【题型】填空题　【知识点】立体几何　【难度】medium
已知菱形 \(ABCD\) 的各边长为 \(2\)，\(\angle D = 60^\circ\)，如图所示，将 \(\triangle ACD\) 沿 \(AC\) 折起，使得点 \(D\) 到达点 \(S\) 的位置，连接 \(SB\)，得到三棱锥 \(S-ABC\)，此时 \(SB = 3\)。若 \(E\) 是线段 \(SA\) 的中点，点 \(F\) 在三棱锥 \(S-ABC\) 的外接球上运动，且始终保持 \(EF \perp AC\)，则点 \(F\) 的轨迹的面积为 \(\underline{\quad\quad}\)。

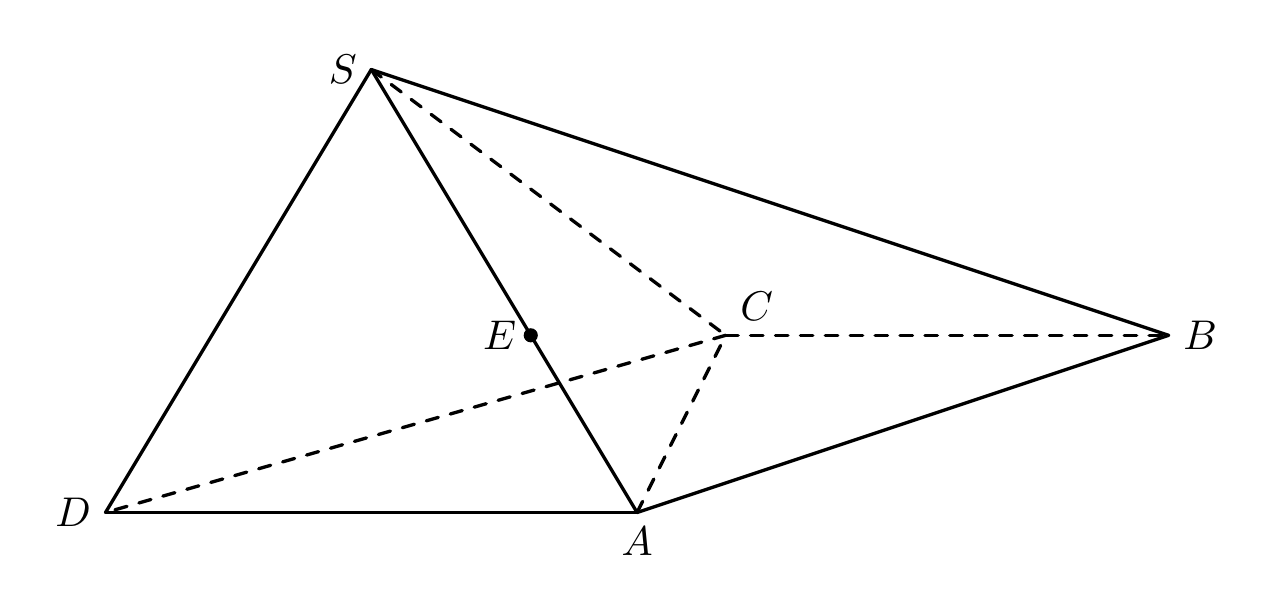
【解答】
【答案】$\boldsymbol{\dfrac{25\pi}{12}}$

【分析】
取 $AC$ 中点 $M$，由题可得 $AC \perp$ 平面 $SMB$，设点 $F$ 轨迹所在平面为 $\alpha$，则 $F$ 轨迹为平面 $\alpha$ 截三棱锥的外接球的截面圆，利用球的截面面性质求截面圆半径即得。

【详解】
取 $AC$ 中点 $M$，连接 $SM, BM$，则 $AC \perp BM$，$AC \perp SM$，$SM = BM = \sqrt{3}$，
$BM \cap SM = M$，$BM, SM \subset$ 平面 $SMB$，所以 $AC \perp$ 平面 $SMB$。

又因为 $SB = 3$，则 $\angle SBM = \angle MSB = 30^\circ$，$\angle SMB = 120^\circ$，
作 $EH \perp AC$ 于 $H$，设点 $F$ 轨迹所在平面为 $\alpha$，
则平面 $\alpha$ 经过点 $H$，且 $AC \perp \alpha$。

设三棱锥 $S-ABC$ 外接球的球心为 $O$，半径为 $R$，$\triangle SAC, \triangle BAC$ 的中心分别为 $O_1, O_2$，
可知 $OO_1 \perp$ 平面 $SAC$，$OO_2 \perp$ 平面 $BAC$，且 $O, O_1, O_2, M$ 四点共面。

由题可得 $\angle OMO_1 = \dfrac{1}{2}\angle O_1MO_2 = 60^\circ$，$O_1M = \dfrac{1}{3}SM = \dfrac{\sqrt{3}}{3}$，
在 $Rt\triangle OO_1M$ 中，可得 $OO_1 = \sqrt{3}O_1M = 1$，

又因为 $O_1S = \dfrac{2}{3}SM = \dfrac{2\sqrt{3}}{3}$，则 $R^2 = O_1S^2 + O_1O^2 = \dfrac{7}{3}$，

易知 $O$ 到平面 $\alpha$ 的距离 $d = MH = \dfrac{1}{2}$，
故平面 $\alpha$ 截外接球所得截面圆的半径为 $r_1 = \sqrt{R^2 - d^2} = \sqrt{\dfrac{7}{3} - \dfrac{1}{4}} = \dfrac{5\sqrt{3}}{6}$，

所以截面圆的面积为 $\pi \left(\dfrac{5\sqrt{3}}{6}\right)^2 = \dfrac{25\pi}{12}$。

故答案为：$\boldsymbol{\dfrac{25\pi}{12}}$。

【点睛】
方法点睛：多面体与球切、接问题的求解方法：
利用平面几何知识寻找几何体中元素间的关系，或只画内切、外接的几何体的直观图，确定球心的位置，弄清球的半径(直径)与该几何体已知量的关系，列方程(组)求解。
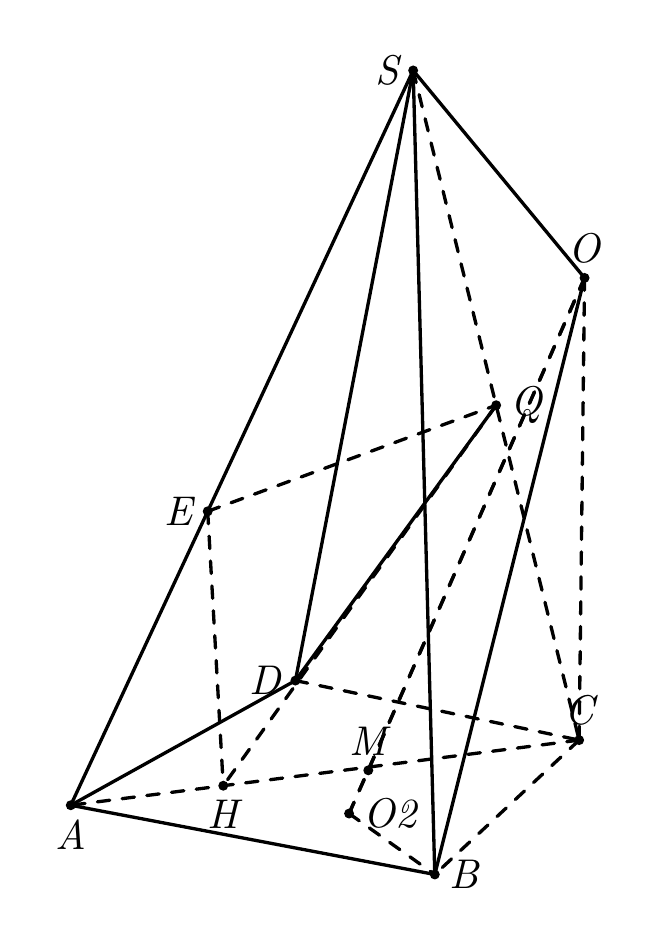